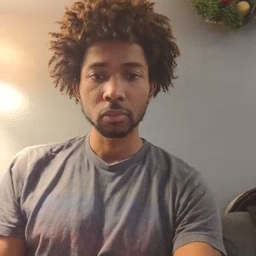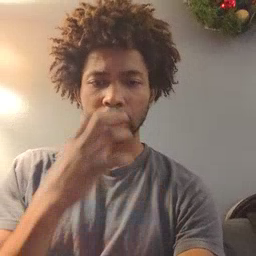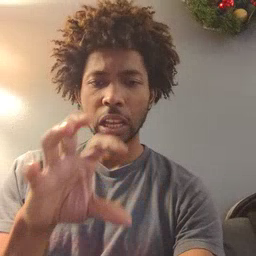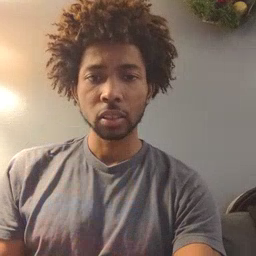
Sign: hot